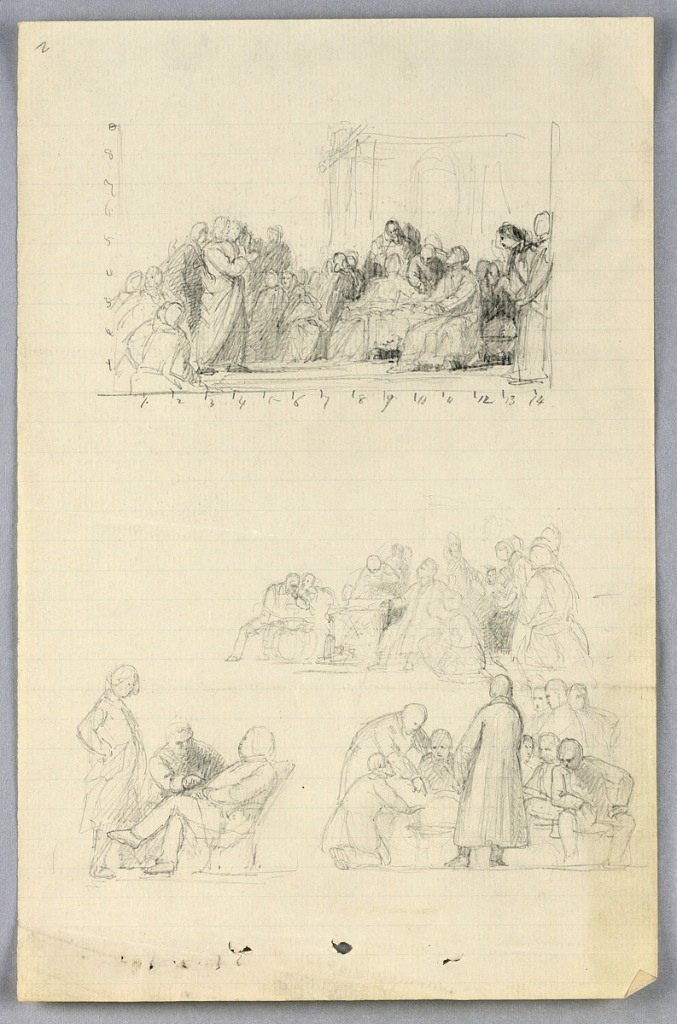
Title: Study for "Scientific Group"
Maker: Daniel Huntington, American, 1816–1906
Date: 1858
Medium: Graphite on lined white laid paper
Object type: Drawing
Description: Above, horiztonal study for a painting. Below, studies for figural groups within the larger composition. Lower left, man sitting at a table, and two others. Lower right, man standing with his back toward observer and others sitting around the table.